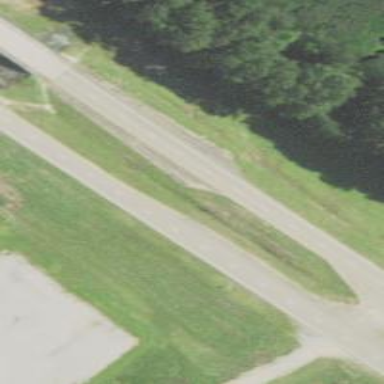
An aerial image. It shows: Expressway with asphalt surface categorized as trunk highway.